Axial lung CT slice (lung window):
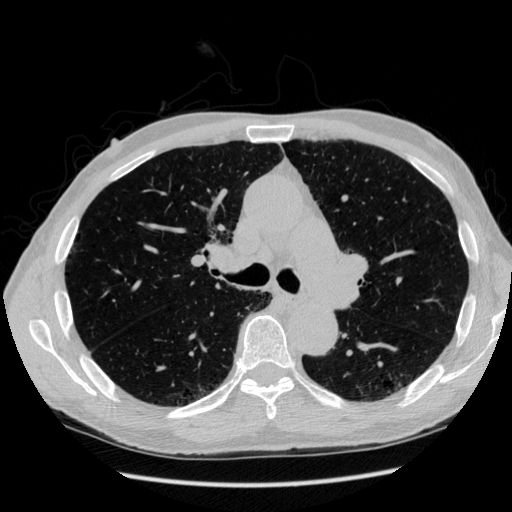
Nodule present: no